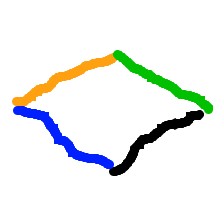
Shape: rhombus